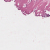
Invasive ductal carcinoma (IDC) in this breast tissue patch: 0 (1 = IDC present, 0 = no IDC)